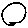
Label: circle